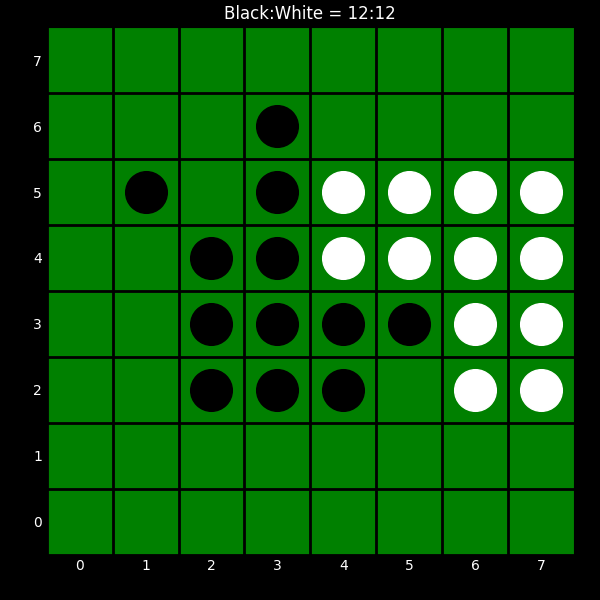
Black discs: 12
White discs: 12